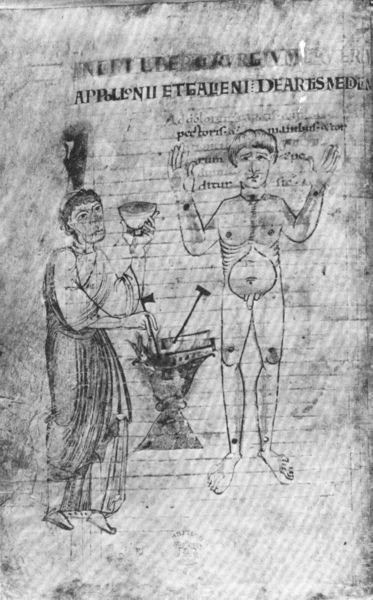
Titel: Medizinisches Traktat
Institution: London, British Library
Schlagwörter: feuer, hand, mann, nackt, menschen, brust, haar, tisch, zeichnung, rock, mensch, schale, schüssel, hände, schrift, gelenke, hands, men, white, essen, arm, black, hair, bauch, nagel, becher, penis, eisen, buch, glut, loch, seite, text, arzt, heft, wundmale, kranker, krankheit, man, naked, nude, priester, ship, ständer, drawing, sketch, saint, nackter mann, human, ancient, arms, clothes, toga, latein, mediziner, ink, pencil, medieval, legs, fire, book, cup, doctor, amboss, warzen, mittelalter, hesus, drink, latin, jusus, bowl, tools, anatomy, ambos, sticks, knees, torture, buchmalerei, nände, foreign, medicine, medical, werkzeug, geschleckt, appollonii, appollonius, optution